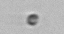
Label: nanoplankton_mix